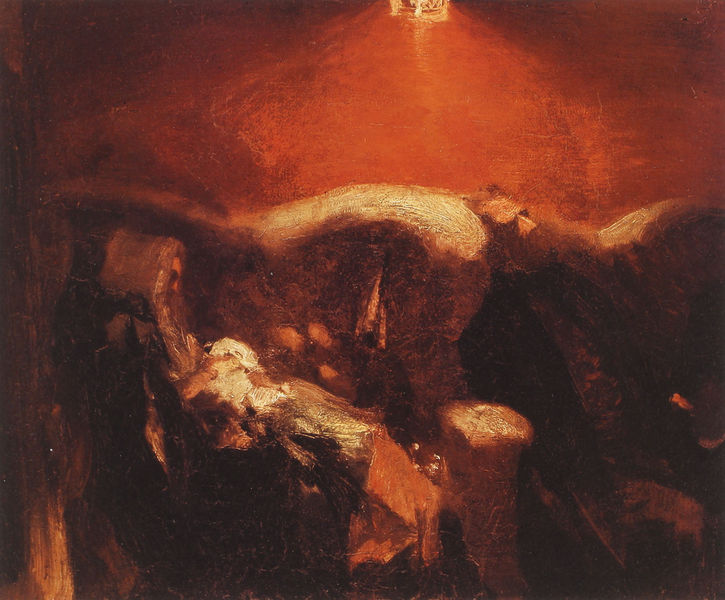
Titel: Im Eisenbahncoupé
Künstler: Adolph Menzel
Institution: München, Bayrische Staatsgemäldesammlungen
Schlagwörter: feuer, gemälde, mann, schlaf, wolf, sitzen, frau, lampe, licht, nacht, orange, hund, rot, tier, gesicht, tod, eltern, familie, kind, paar, leuchte, höhle, renaissance, fell, ruhe, schlafen, warm, hitze, kopftuch, surrealismus, glut, wärme, hölle, manierismus, teufel, rabe, müdigkeit, säugling, verwirrung, lichtz, expresionismus, erschöpfung, agonie, fuccato